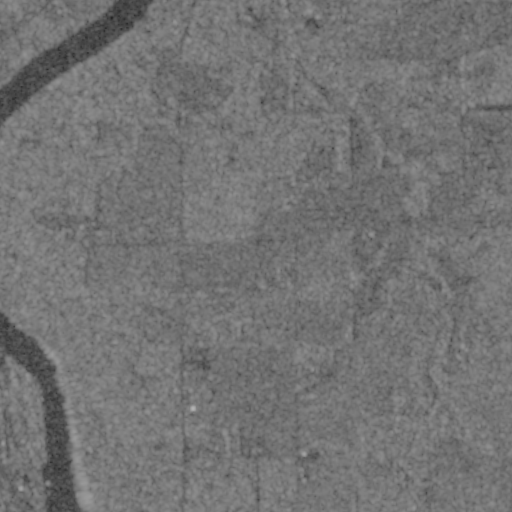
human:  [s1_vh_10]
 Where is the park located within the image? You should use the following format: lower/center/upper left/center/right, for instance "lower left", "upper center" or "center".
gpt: The park is located in the upper left of the image.
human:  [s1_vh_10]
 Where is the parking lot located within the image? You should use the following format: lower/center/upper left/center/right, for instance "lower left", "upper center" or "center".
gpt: The parking lot is located in the lower left of the image.
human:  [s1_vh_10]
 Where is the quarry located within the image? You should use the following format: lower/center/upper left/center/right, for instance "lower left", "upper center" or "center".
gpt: There is no quarry in the image.

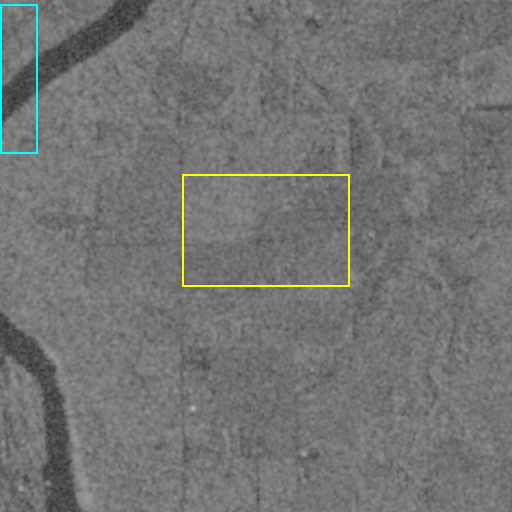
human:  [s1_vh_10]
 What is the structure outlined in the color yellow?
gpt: The structure outlined in yellow is a crop field.
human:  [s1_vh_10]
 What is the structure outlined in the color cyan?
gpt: The structure outlined in cyan is a park.
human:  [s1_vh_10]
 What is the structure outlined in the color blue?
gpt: There is no blue outline.